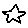
Label: star